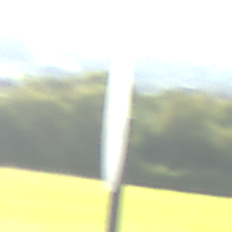
Verkehrszeichen: EndeUeberholverbotKraftfahrzeuge
Umgebung: Outdoor, Nature
Tageszeit: MorningAfternoon
Wetter: PartlyCloudy
Licht: Natural
Jahreszeit: NotSpecified
Kontrast: HighContrast